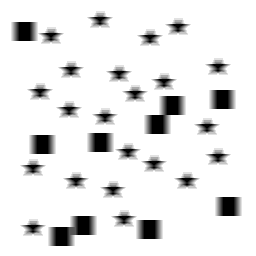
Squares: 10
Triangles: 0
Stars: 22
Total shapes: 32